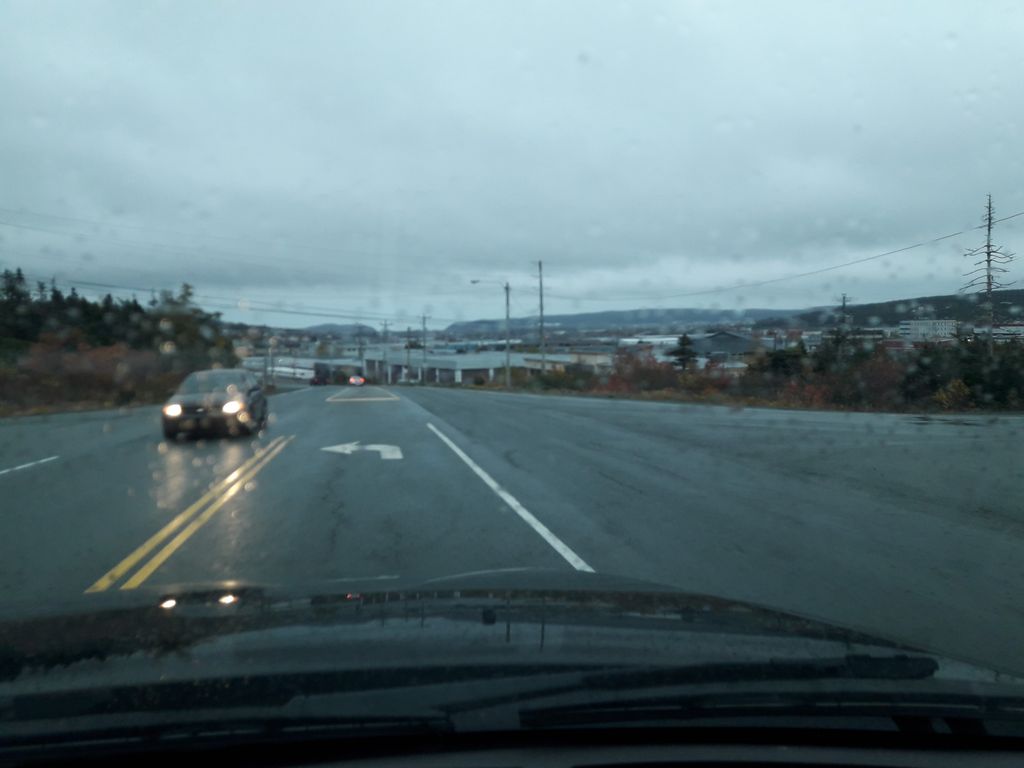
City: st_johns